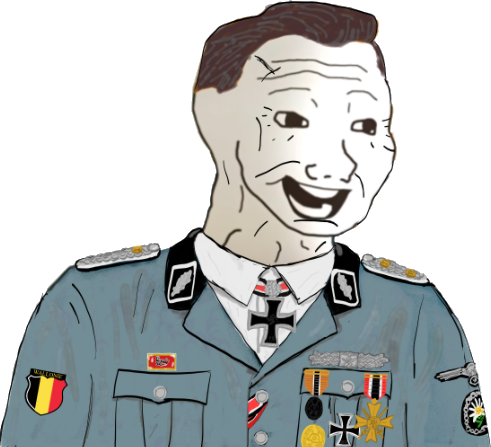
Label: 5_Bloomer